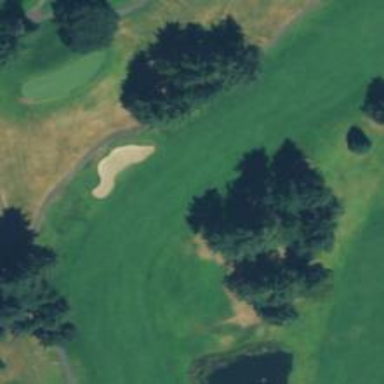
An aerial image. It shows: Golf hole.